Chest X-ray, PA view. Patient: 29 years old, sex M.
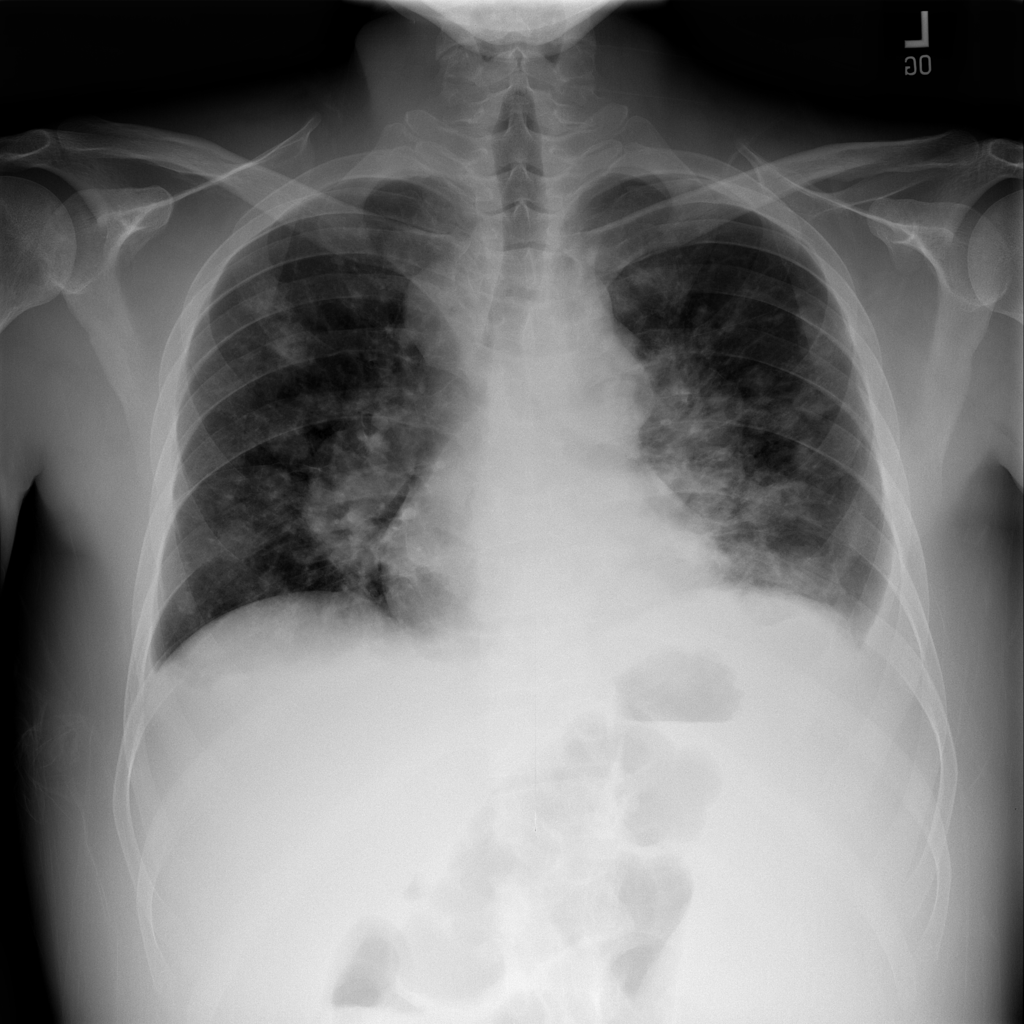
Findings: Infiltration, Nodule